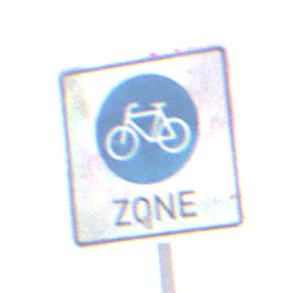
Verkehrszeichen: BeginnFahrradzone
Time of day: MorningAfternoon
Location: Outdoor (Nature)
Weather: PartlyCloudy
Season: NotSpecified
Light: Natural